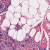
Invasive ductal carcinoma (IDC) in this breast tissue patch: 1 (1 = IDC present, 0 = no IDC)